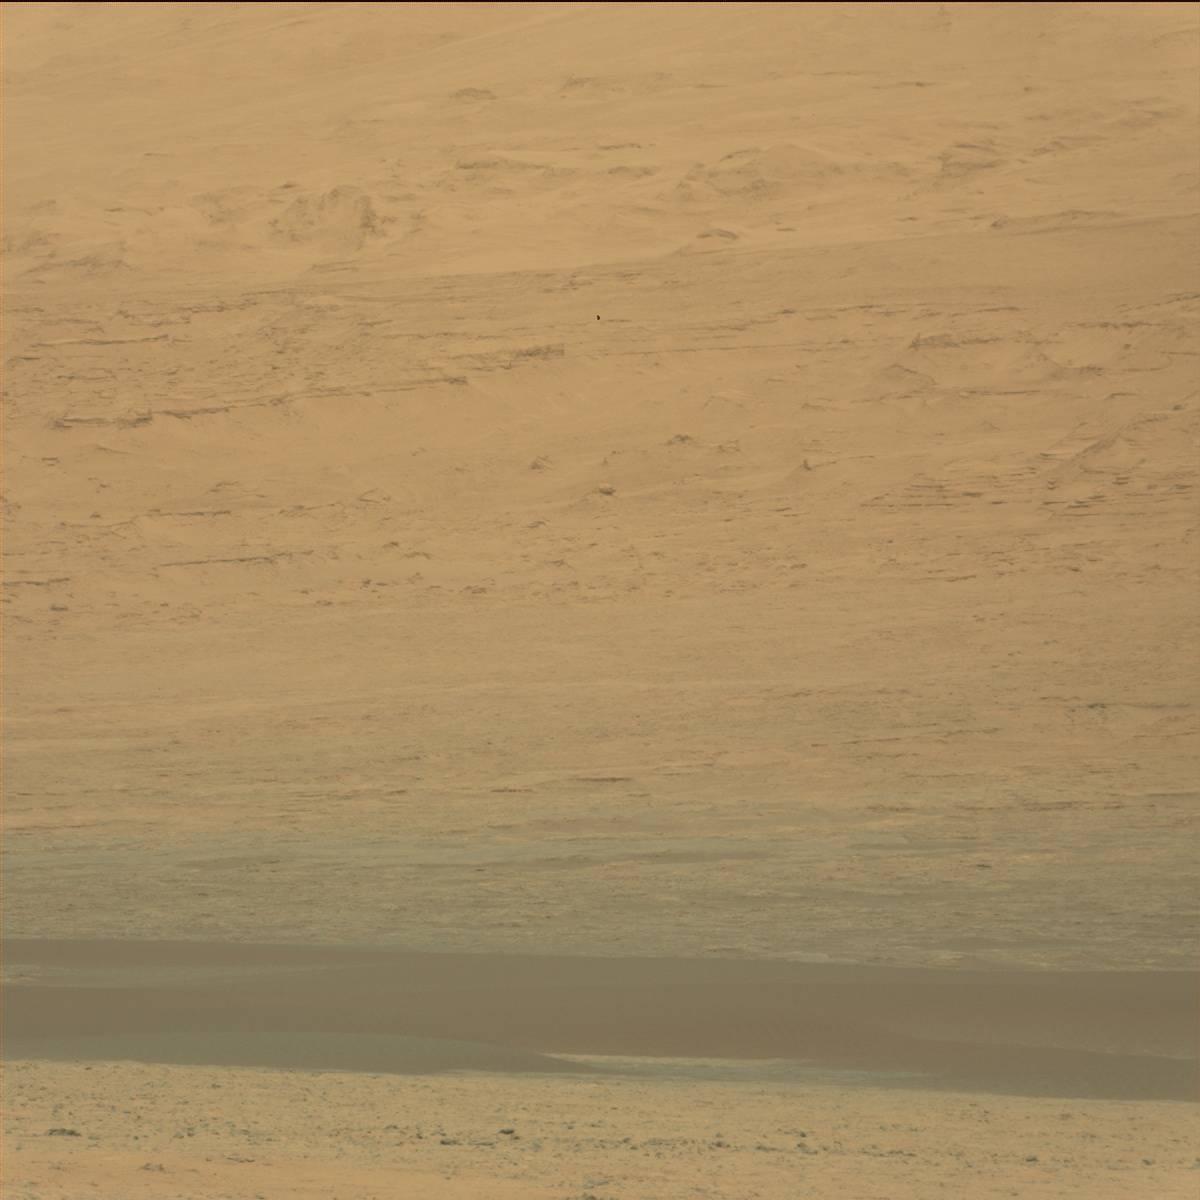
Terrain classes present: Bedrock, Ridge, Sand / Soil